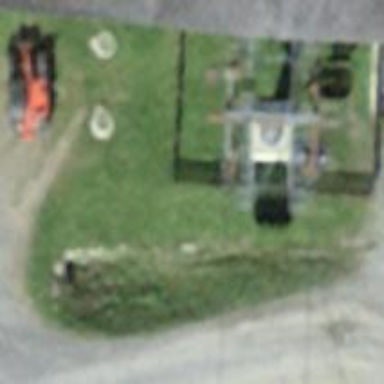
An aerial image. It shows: Chair lift.